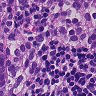
Metastatic tissue present: yes